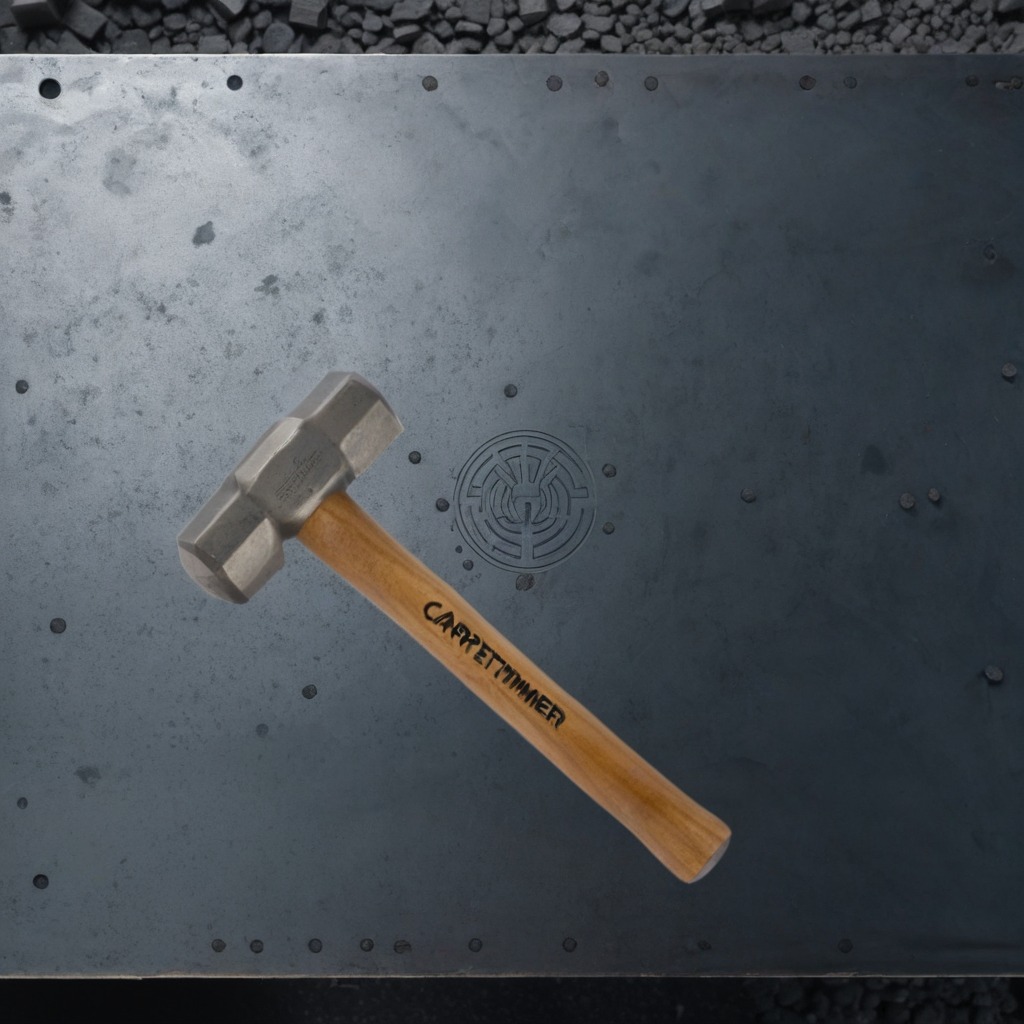
A hammer is lying on the cold steel table in a mining workshop.